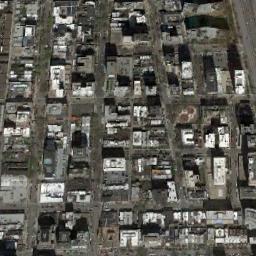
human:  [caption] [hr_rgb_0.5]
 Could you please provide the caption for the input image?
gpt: The commercial area is consist of many buildings .

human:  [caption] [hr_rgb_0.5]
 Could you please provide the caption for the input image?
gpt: There are many densely arranged buildings and several roads and many trees in a business district .

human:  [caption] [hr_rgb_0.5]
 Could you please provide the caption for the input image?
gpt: There is a row of trees at the top .

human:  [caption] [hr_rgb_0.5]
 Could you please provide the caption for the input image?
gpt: A dense commercial area has lots of buildings arranged neatly and some roads go through the commercial area .

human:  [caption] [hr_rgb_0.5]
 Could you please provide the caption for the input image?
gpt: There are many white buildings distributed irregularly on a commercial area .